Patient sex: M
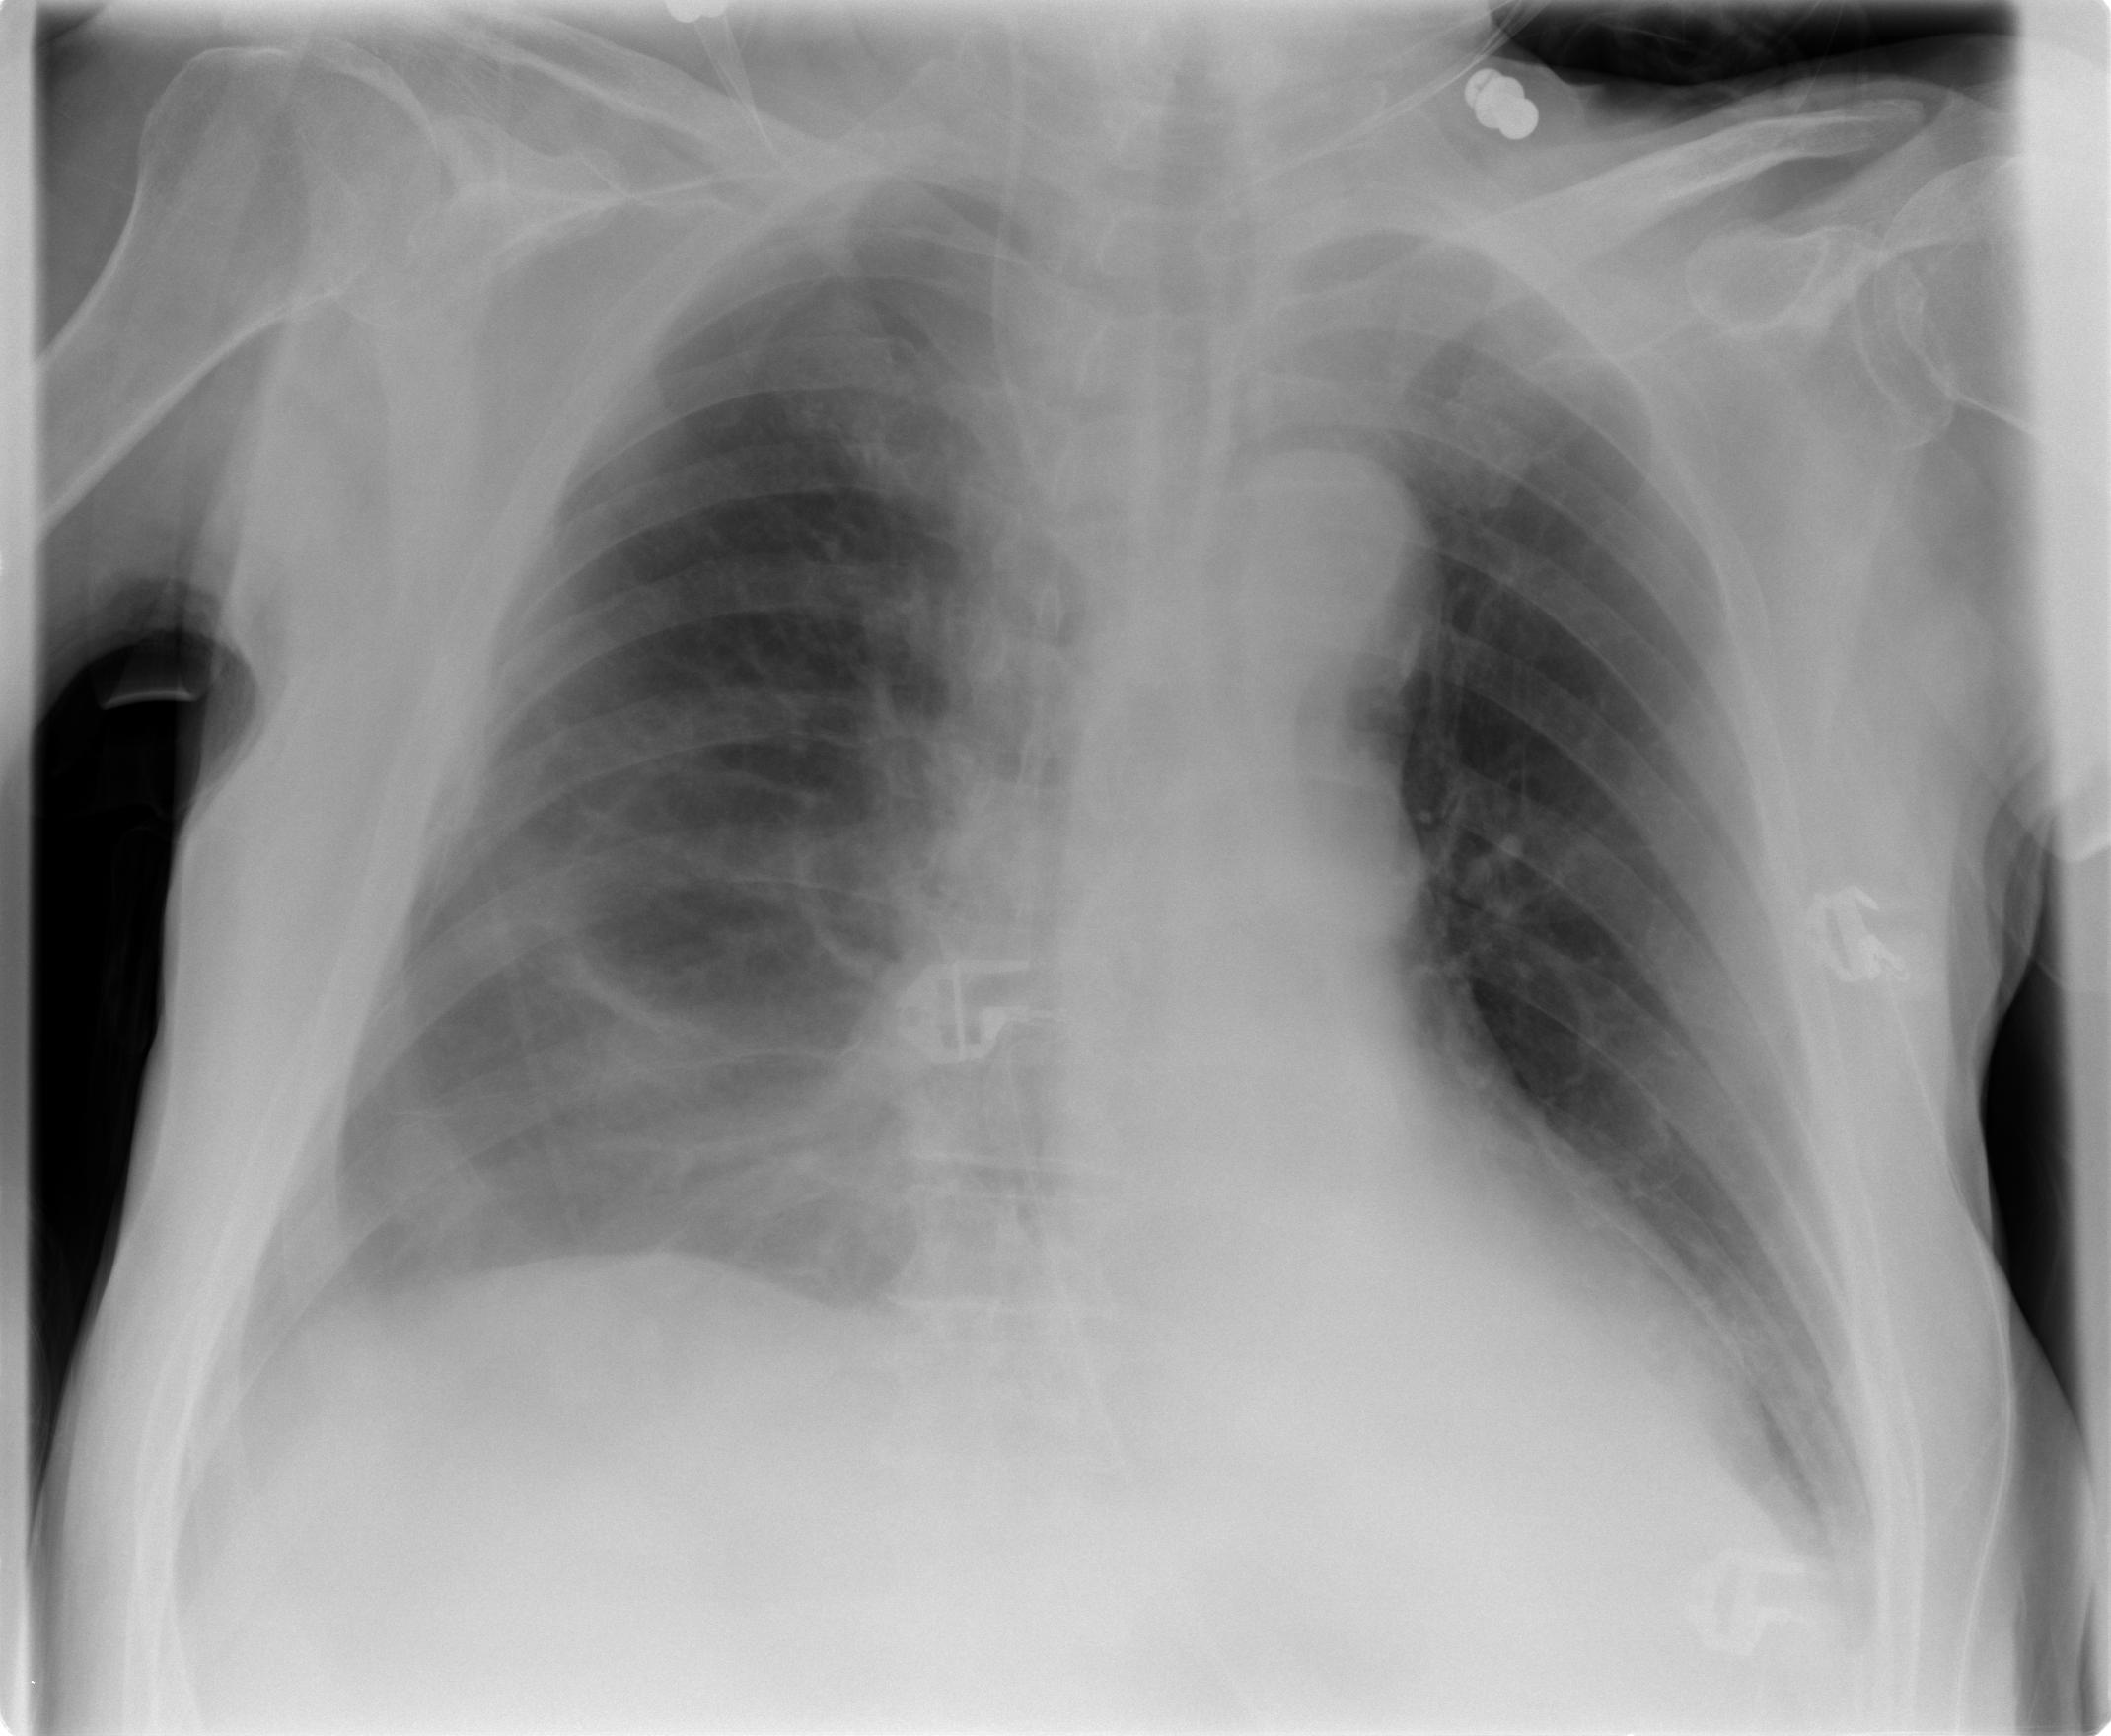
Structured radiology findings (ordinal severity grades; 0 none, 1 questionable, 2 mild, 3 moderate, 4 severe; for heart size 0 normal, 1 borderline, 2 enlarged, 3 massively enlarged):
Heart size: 0
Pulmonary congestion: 0
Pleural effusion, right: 2
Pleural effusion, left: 1
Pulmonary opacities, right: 0
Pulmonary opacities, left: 0
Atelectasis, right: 2
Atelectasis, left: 2